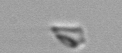
Label: detritus